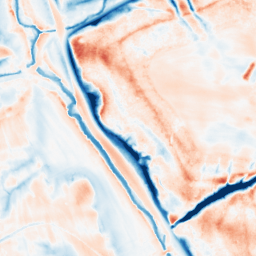
Category: trend_removal
Decomposition family: local_polynomial
Decomposition parameters: window_size: 31
degree: 2
Upsampling method: bilinear
Upsampling parameters: scale: 2
Upsampling scale: 2